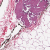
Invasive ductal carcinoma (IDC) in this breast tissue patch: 0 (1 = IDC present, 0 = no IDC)